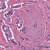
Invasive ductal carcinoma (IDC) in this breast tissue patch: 1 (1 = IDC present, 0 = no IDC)